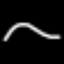
Label: squiggle